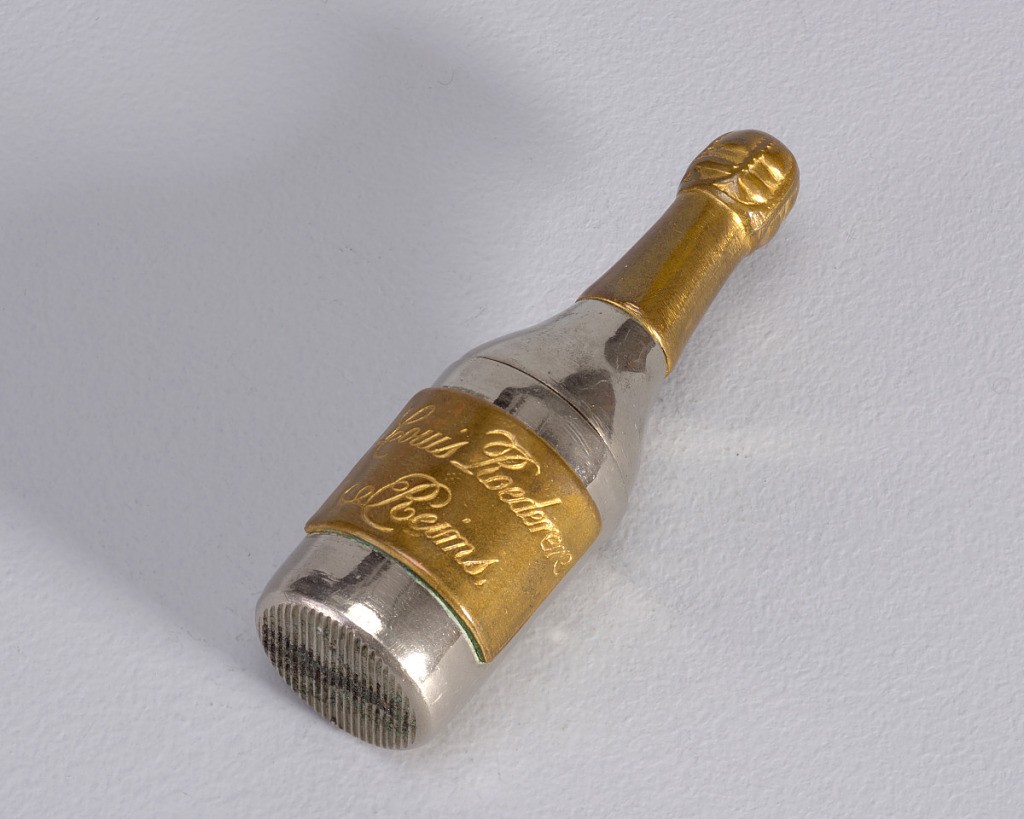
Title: Louis Roederere Champagne
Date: ca. 1890
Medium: Plated metal
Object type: Matchsafe
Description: In the form of a champagne bottle, the body silver color, the wrapped cork and neck brass , the label brass: inscribed "Louis Roederere, Reims". Base of bottle neck (lid) hinged at back. Striker on bottle bottom.